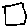
Label: square